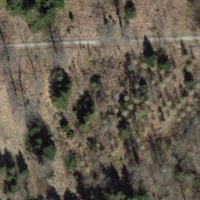
EUNIS habitat code: 41
Species observed at this site:
Tussilago farfara